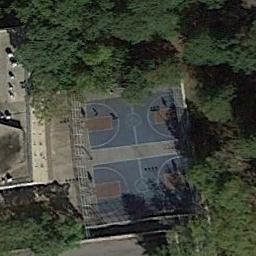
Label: basketball_court